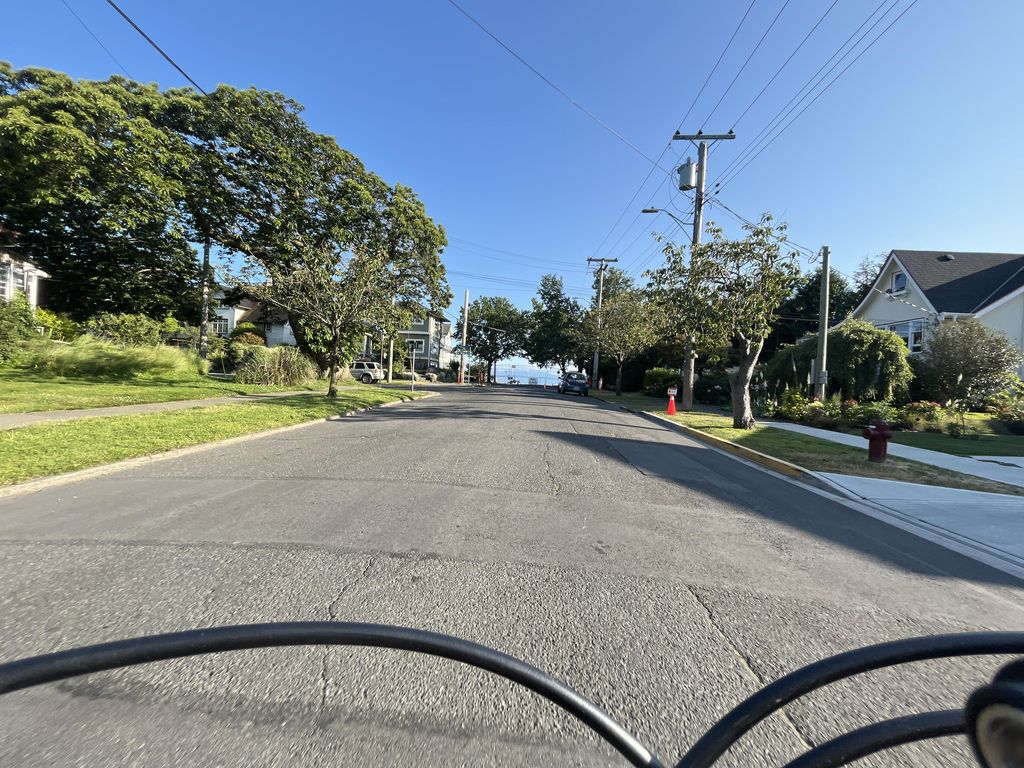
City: victoria